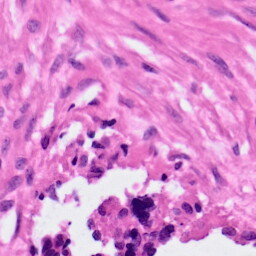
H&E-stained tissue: Ovarian